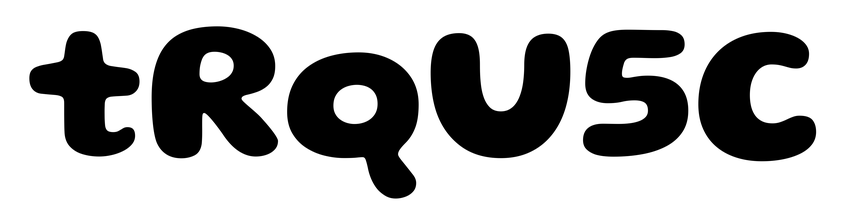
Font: Gluten_Bold